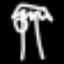
Label: palm tree